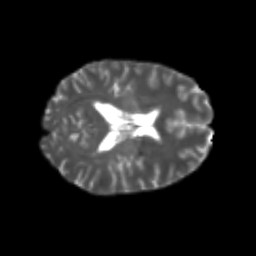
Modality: T2w
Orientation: axial
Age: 24
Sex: female
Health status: healthy
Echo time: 0.074 s